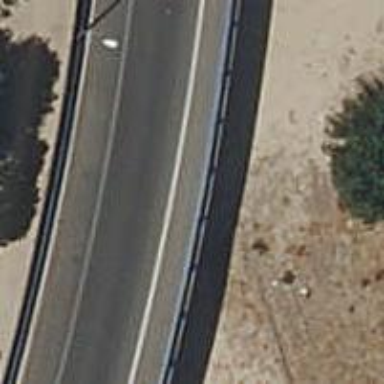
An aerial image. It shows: Asphalt bridge for motorway link.